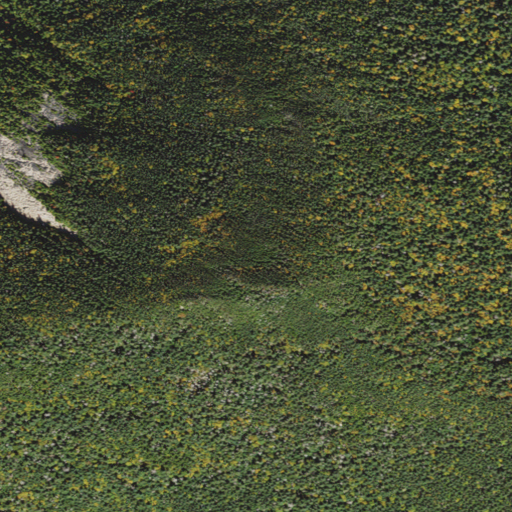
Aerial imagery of mountain in New Hampshire named Mount Tripyramid North Peak containing evergreen forest, mixed forest, herbaceous wetlands, and open water